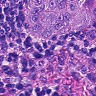
Metastatic tissue present: yes